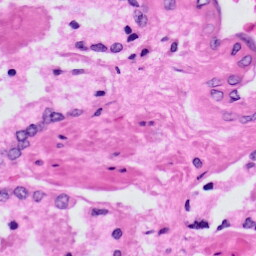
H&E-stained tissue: Prostate